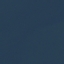
Label: SeaLake